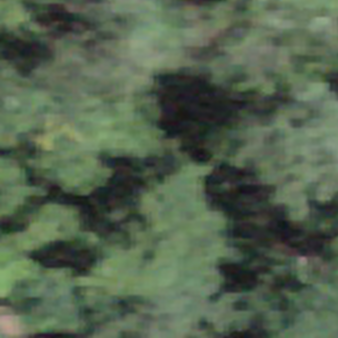
Label: other